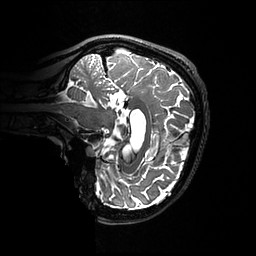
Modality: T2w
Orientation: sagittal
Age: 36
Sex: female
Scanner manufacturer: ge
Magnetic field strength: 3 T
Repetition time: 3.202 s
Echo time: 0.06568 s